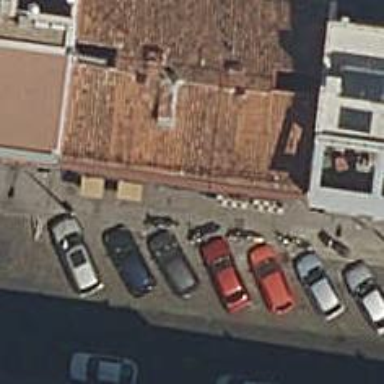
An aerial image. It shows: Shop specializing in motorcycles.